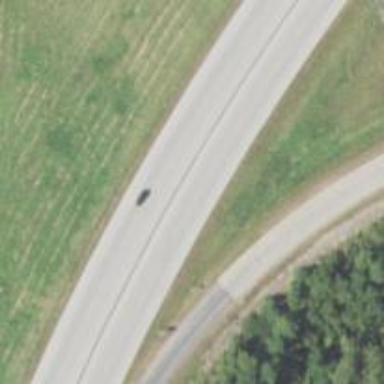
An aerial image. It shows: This image shows trunk highway that functions as expressway.